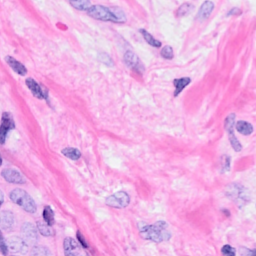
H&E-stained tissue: Breast